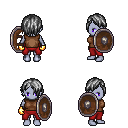
a pixel art fantasy rpg character, female body template, dark elf, purple skin, brown sleeveless shirt, red pants, gray bangs hairstyle, gold gloves, shield, four views (front, back, left, right), 2x2 character sprite sheet, small pixel art, hard edges, no anti-aliasing